Question: I'm working with R in some biology-behavioural problems, and I have a transition matrix which I want to plot in a certain way.
I'm using the 'markovchain' package, which makes easy the visualization.
This is a test-code and it's output.
'''
> a<-array(0.25,dim = c(4,4))
> markov<-new("markovchain",transitionMatrix=a,states=c("a","b","c","d"), name="test")
> markov
test
A 4 - dimensional discrete Markov Chain defined by the following states:
a, b, c, d
The transition matrix (by rows) is defined as follows:
a b c d
a 0.25 0.25 0.25 0.25
b 0.25 0.25 0.25 0.25
c 0.25 0.25 0.25 0.25
d 0.25 0.25 0.25 0.25
> plot(markov)
'''

The thing is, I would like to set the coordinates of the graph nodes to place them in a 2D grid or something like that, and also to set the size of the nodes.
I know that this package works with 'S4', but I'm not really familiar with it and don't know if there are any arguments that would be useful to me.
Any help?
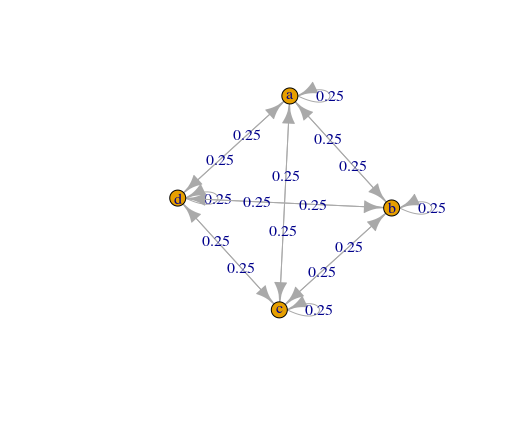
Answer: You could do this:
'''
layout <- matrix(c(0,0,0,1,1,1,1,0), ncol = 2, byrow = TRUE)
# [,1] [,2]
# [1,] 0 0
# [2,] 0 1
# [3,] 1 1
# [4,] 1 0
plot(markov, vertex.size = 25, layout = layout)
'''
The 'layout' is a matrix of two columns. Each row contains coordinates per node. With 'vertex.size', you can adjust the size of the nodes. Note that 'markovchain' package benefits from the 'igraph' package to do so.
<URL>
With these layouts
'''
layout <- matrix(c(4,-2,7,2,8,8,8,-4), ncol = 2, byrow = TRUE)
# [,1] [,2]
# [1,] 4 -2
# [2,] 7 2
# [3,] 8 8
# [4,] 8 -4
plot(markov, vertex.size = 25, layout = layout)
'''
You would have this:
<URL>